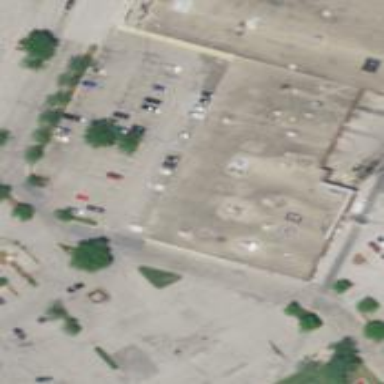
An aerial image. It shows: Retail building.